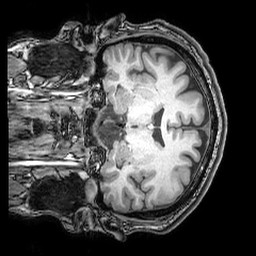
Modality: T1w
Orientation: coronal
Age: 46
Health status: ill
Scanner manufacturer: philips
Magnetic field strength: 3 T
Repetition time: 0.007 s
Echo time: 0.003501 s